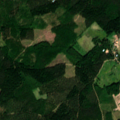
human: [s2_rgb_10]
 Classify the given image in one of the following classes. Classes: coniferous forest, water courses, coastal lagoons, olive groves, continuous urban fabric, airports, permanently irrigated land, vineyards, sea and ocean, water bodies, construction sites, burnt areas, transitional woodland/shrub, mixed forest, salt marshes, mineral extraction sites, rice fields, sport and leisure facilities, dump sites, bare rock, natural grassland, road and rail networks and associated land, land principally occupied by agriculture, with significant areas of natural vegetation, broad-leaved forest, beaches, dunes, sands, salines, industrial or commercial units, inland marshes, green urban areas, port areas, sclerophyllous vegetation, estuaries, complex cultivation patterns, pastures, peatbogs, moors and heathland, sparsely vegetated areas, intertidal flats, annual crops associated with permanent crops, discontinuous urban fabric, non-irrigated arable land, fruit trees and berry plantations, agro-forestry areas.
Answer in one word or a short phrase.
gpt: land principally occupied by agriculture, with significant areas of natural vegetation, coniferous forest, mixed forest